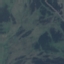
Land use / land cover class: HerbaceousVegetation